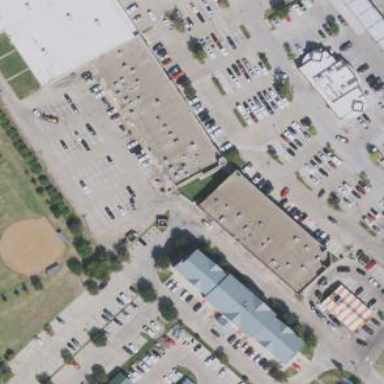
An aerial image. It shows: Retail building.